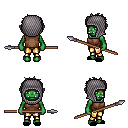
a pixel art fantasy rpg character, female body template, orc, green skin, brown sleeveless shirt, gold greaves, gray bedhead hairstyle, chain hood, black slippers, spear, four views (front, back, left, right), 2x2 character sprite sheet, small pixel art, hard edges, no anti-aliasing